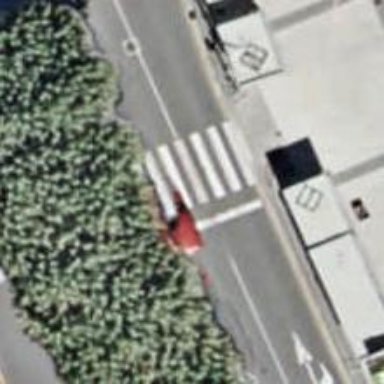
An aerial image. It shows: Crossing with traffic signals.